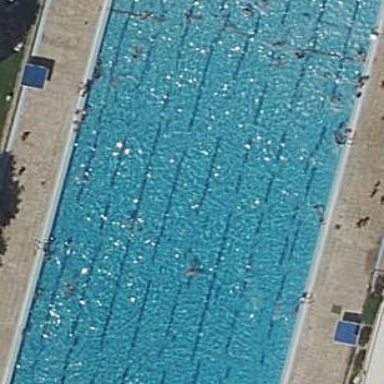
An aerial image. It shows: Swimming pool area designated for leisure and sport.